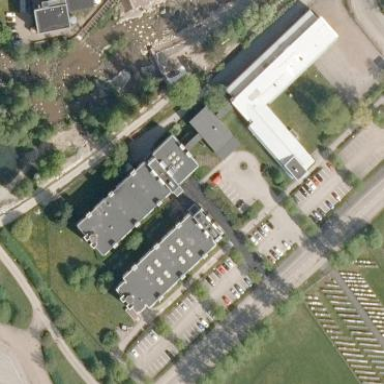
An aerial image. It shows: Industrial building.